Question: I have 3 labels which all have child label centered under them.
I have a center label which is positioned in the center. Next to it I want to place two labels and give them both a even spacing between the center label and the screen edge. Like in css "margin-right/left: auto;"
Is this possible to do with autolayout / constraints? I want them spacing to be even in 3 different screens.

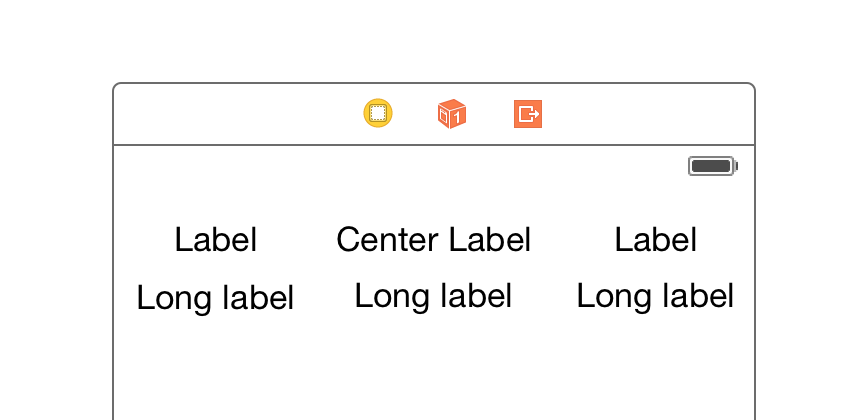
Answer: Have you tried the following in the storyboard?
- Position "Center Label" in the horizontal center using the blue grid
helper lines.- Control drag from the leftmost "Label" to "Center Label" and then
choosing "equal width" and repeat this by control dragging from
"Center Label" to rightmost "Label".- Repeat same procedure with the three "Long label".
The result would look like this:

The constraints look as follows:
-

-

-